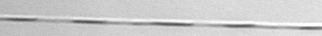
Label: Leptocylindrus